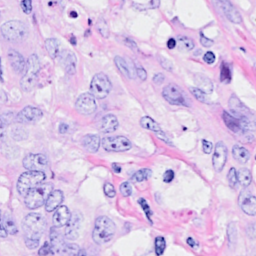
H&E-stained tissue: Breast